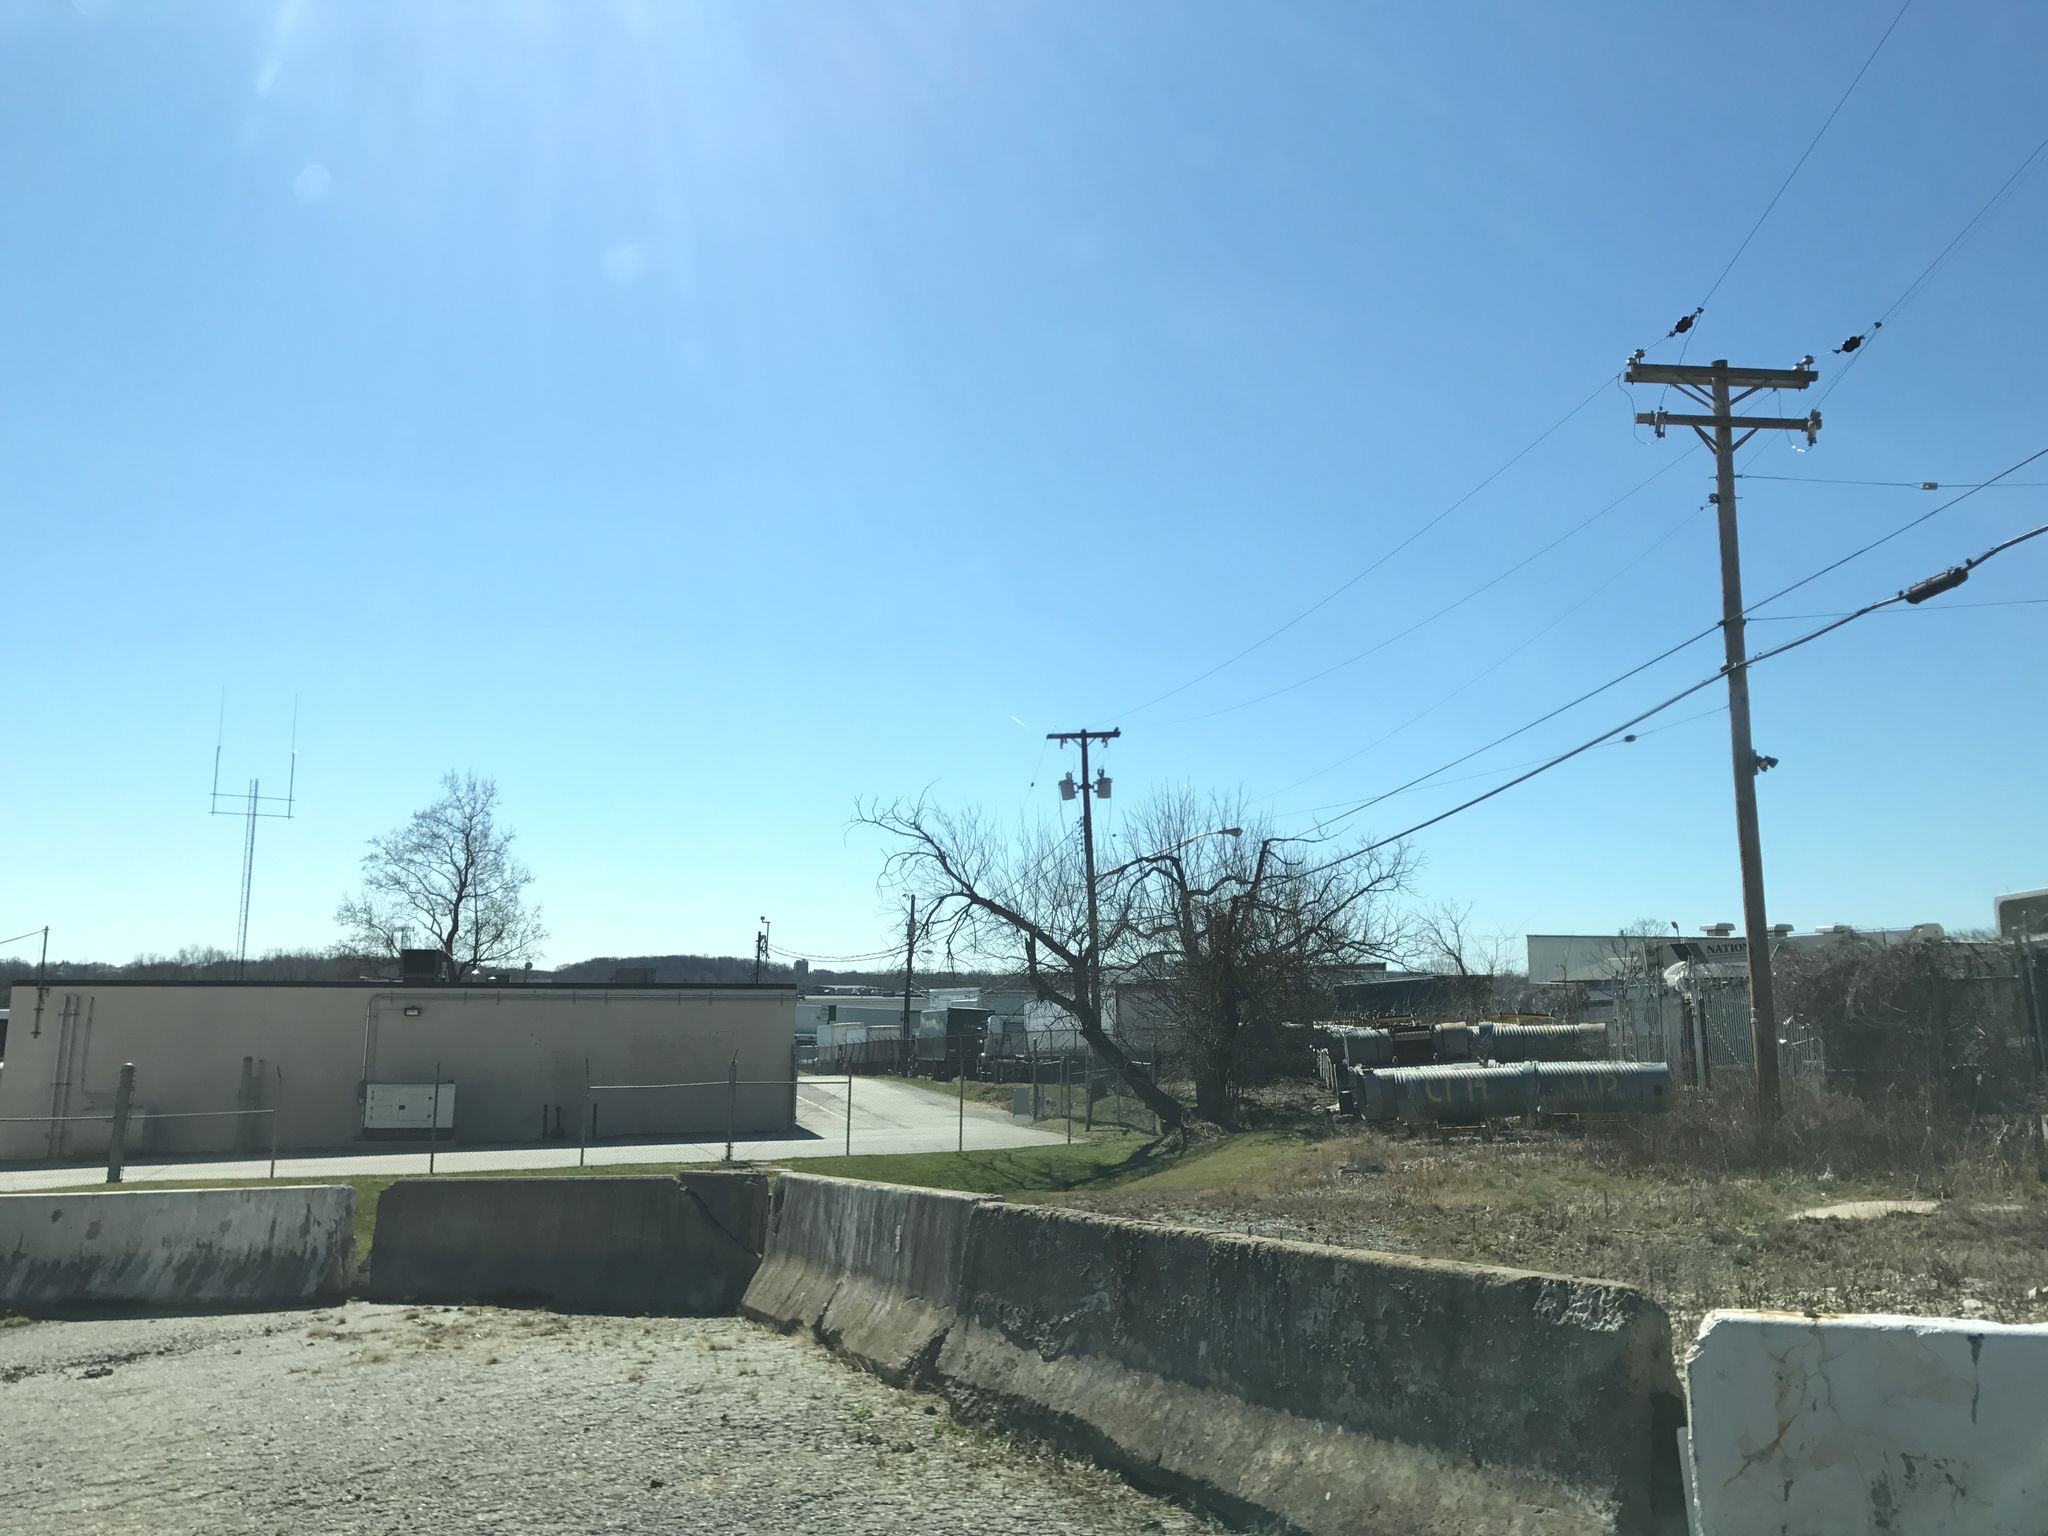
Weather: snowy
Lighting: day
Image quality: good
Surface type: driving surface
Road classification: service, residential, unclassified
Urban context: very low density rural
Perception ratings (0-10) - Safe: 0.6, Lively: 0.65, Beautiful: 1.35, Boring: 7.65, Depressing: 8.58, Wealthy: 0.91